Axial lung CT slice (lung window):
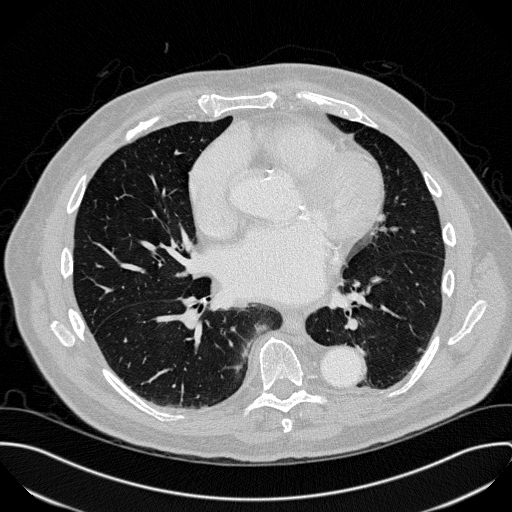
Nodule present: yes
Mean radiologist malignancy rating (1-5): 2.667